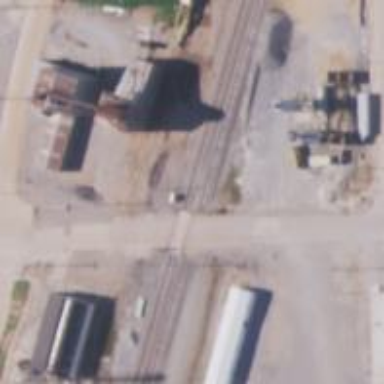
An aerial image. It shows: Railway siding for service.